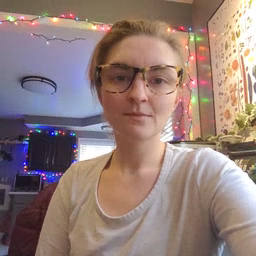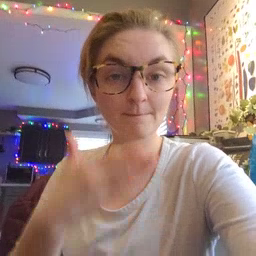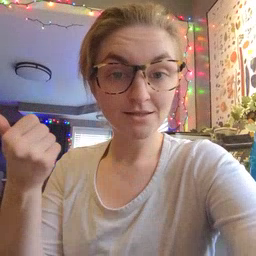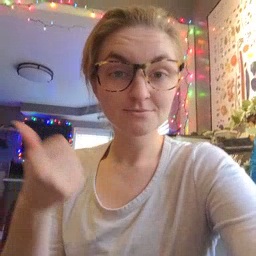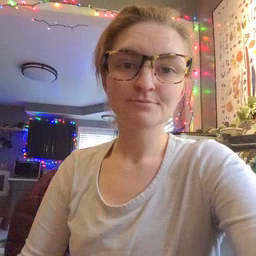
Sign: better